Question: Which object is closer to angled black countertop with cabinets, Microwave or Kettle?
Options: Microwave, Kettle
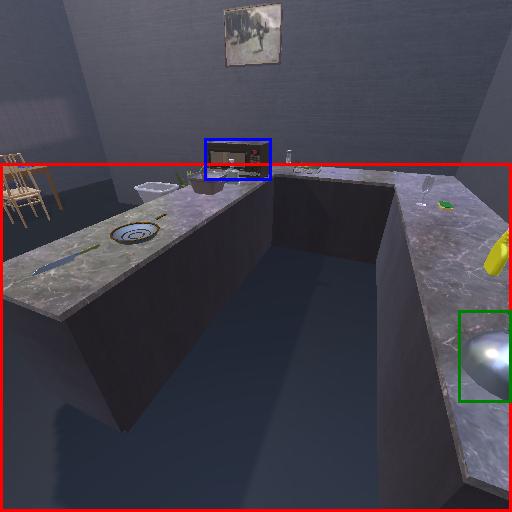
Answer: Microwave